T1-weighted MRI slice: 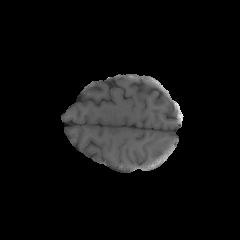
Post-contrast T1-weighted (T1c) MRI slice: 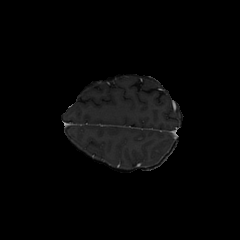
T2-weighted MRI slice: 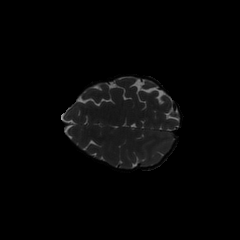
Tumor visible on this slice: no